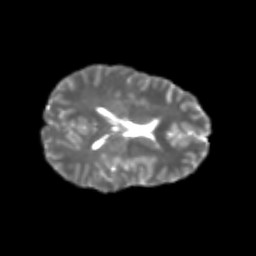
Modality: T2w
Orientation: axial
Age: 23
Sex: female
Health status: healthy
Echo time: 0.074 s